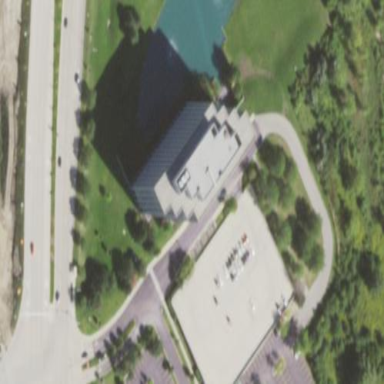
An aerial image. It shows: Office building.